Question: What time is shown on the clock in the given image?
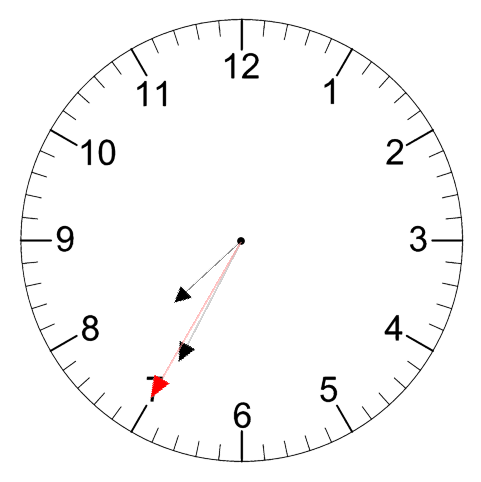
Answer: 07:34:35